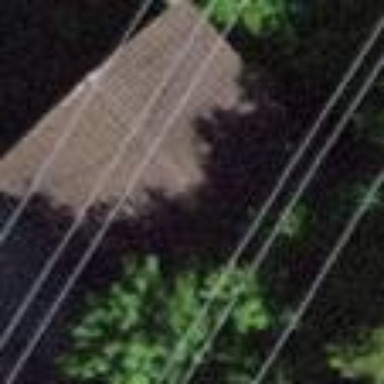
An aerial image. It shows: Shed.